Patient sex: M
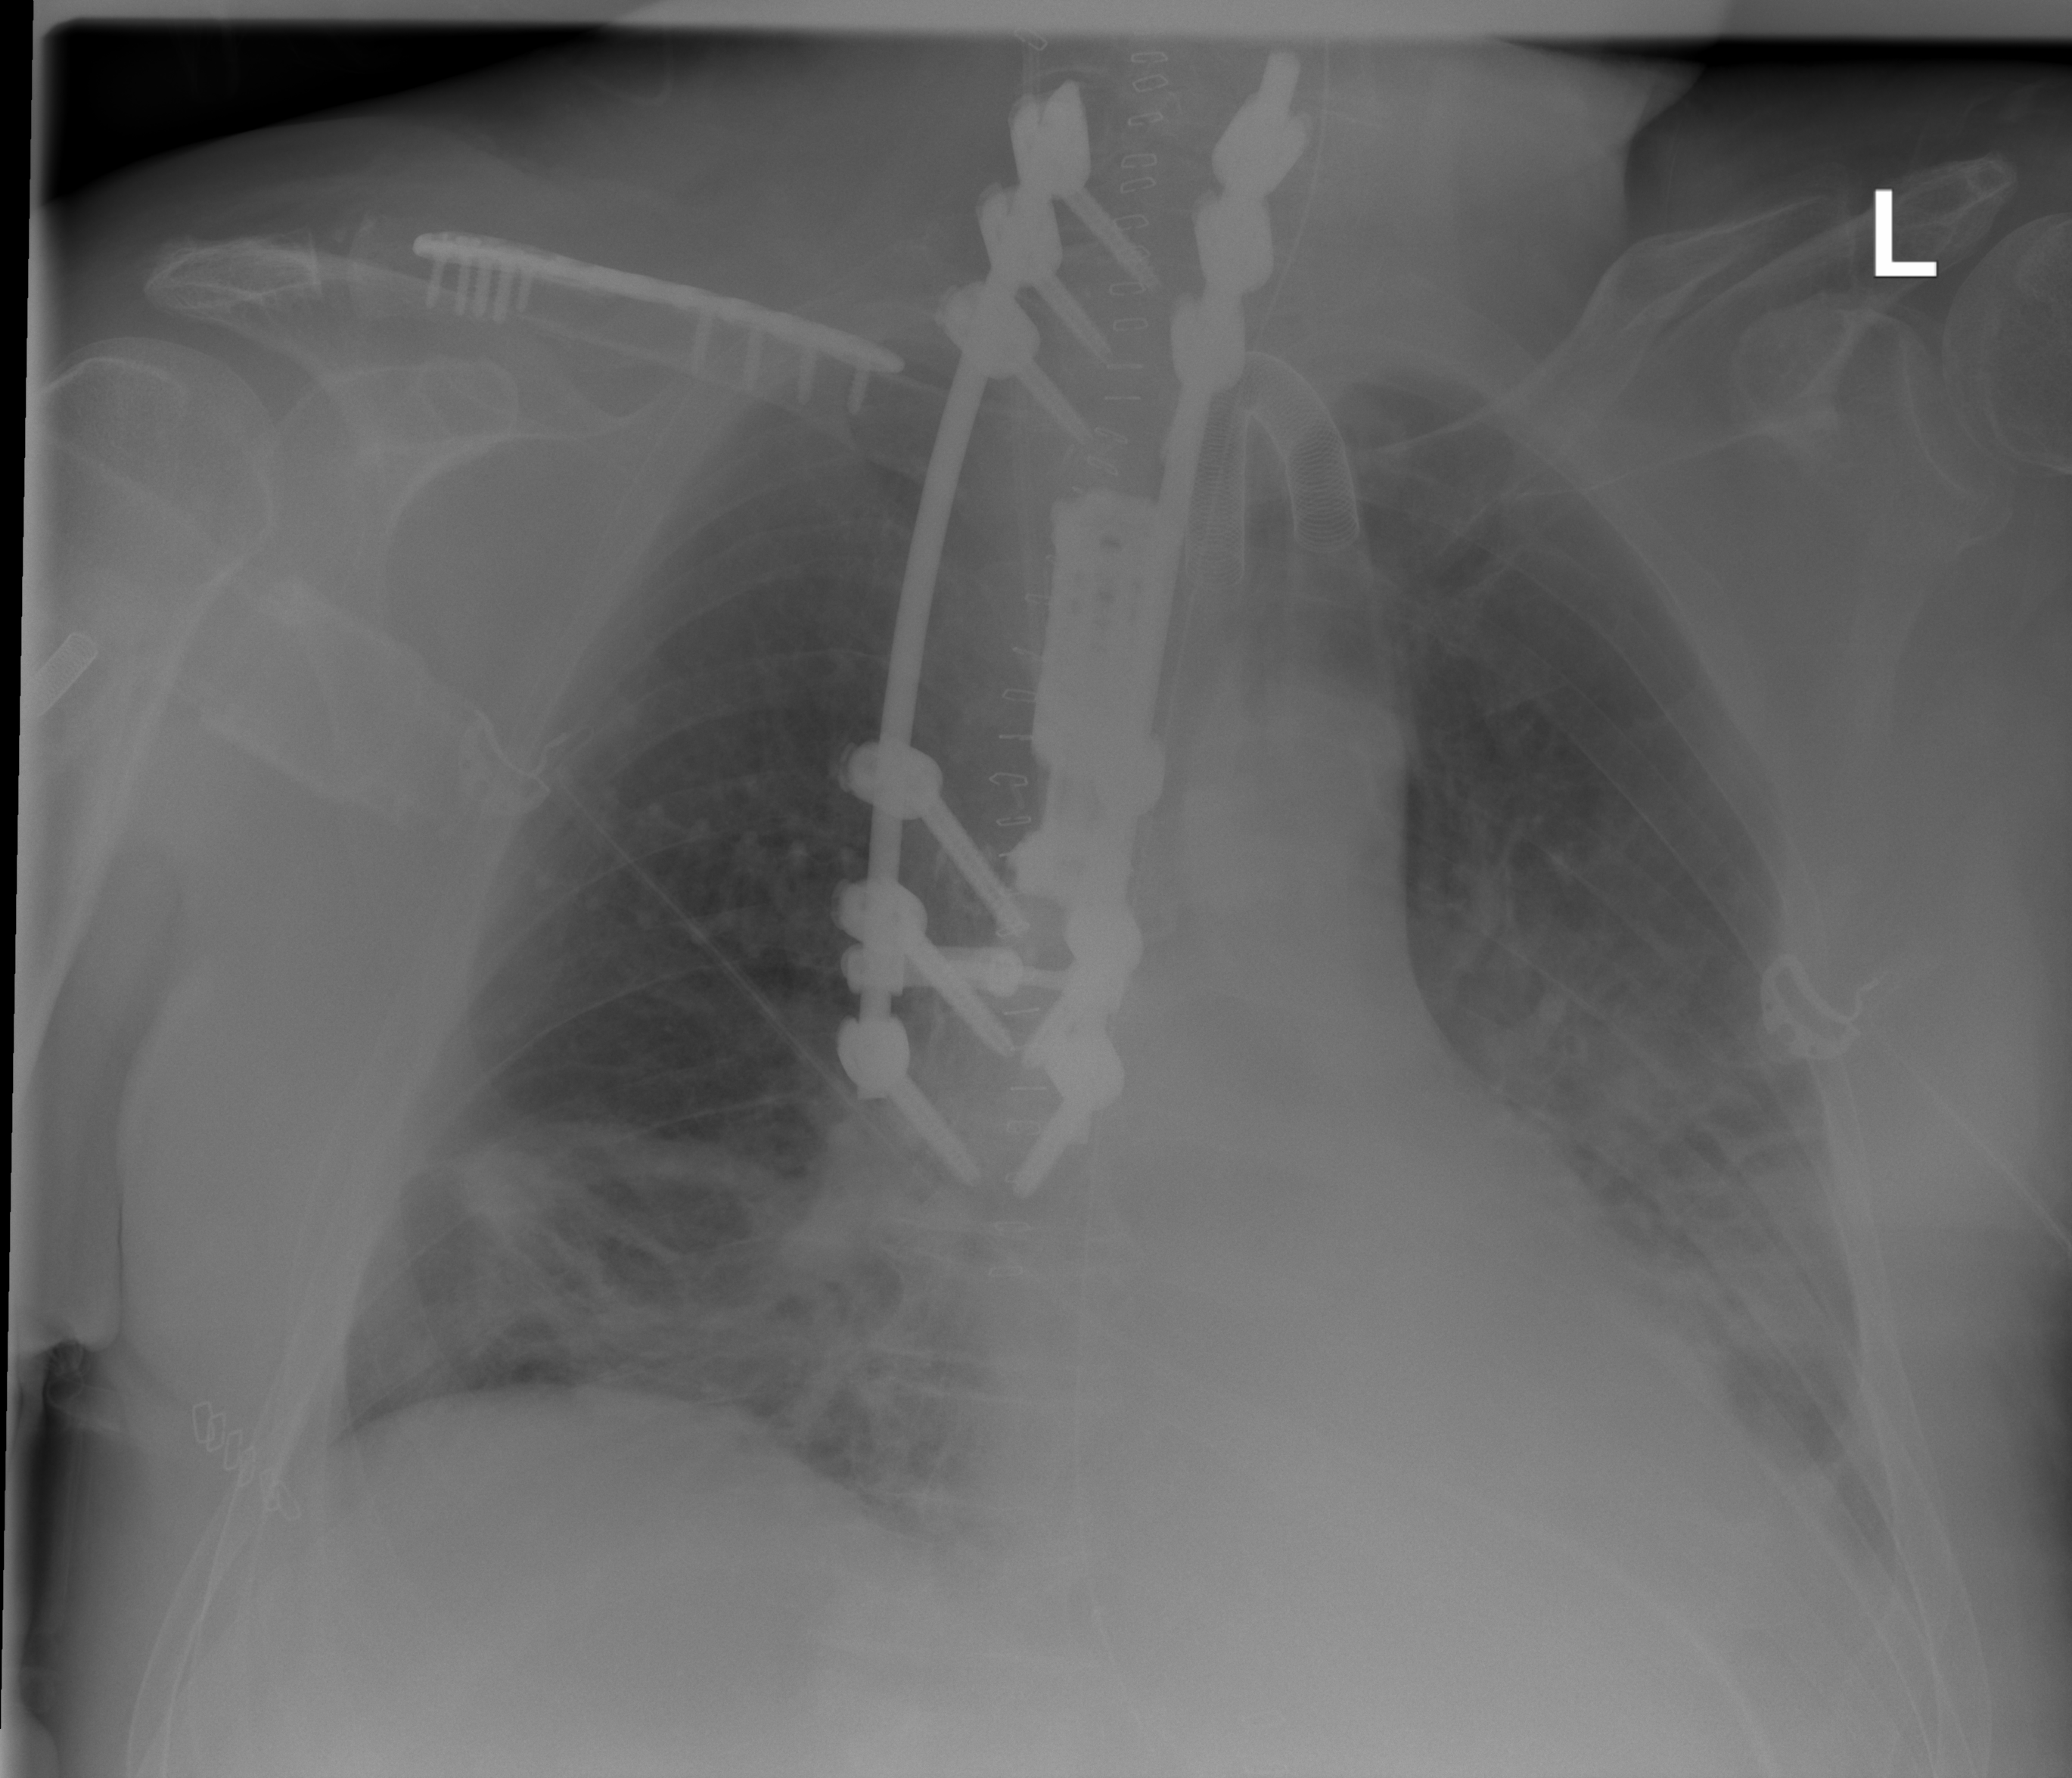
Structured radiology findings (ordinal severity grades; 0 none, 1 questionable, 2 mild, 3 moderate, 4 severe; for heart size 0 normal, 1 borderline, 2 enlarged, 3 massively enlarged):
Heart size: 0
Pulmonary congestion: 2
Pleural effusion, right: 0
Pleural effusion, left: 2
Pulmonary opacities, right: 2
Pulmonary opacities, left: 2
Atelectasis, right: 2
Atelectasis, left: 2